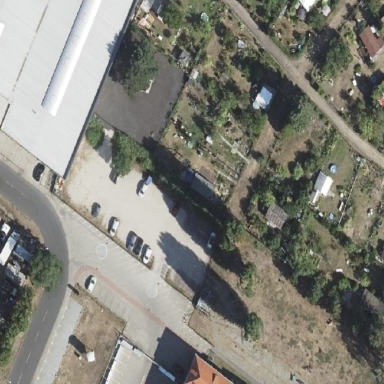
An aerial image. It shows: Plot within allotments.